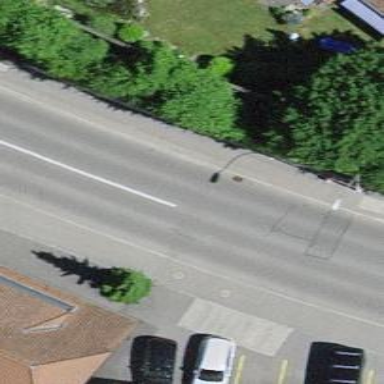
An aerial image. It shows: Primary highway with asphalt surface and designated cycle lane.